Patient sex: M
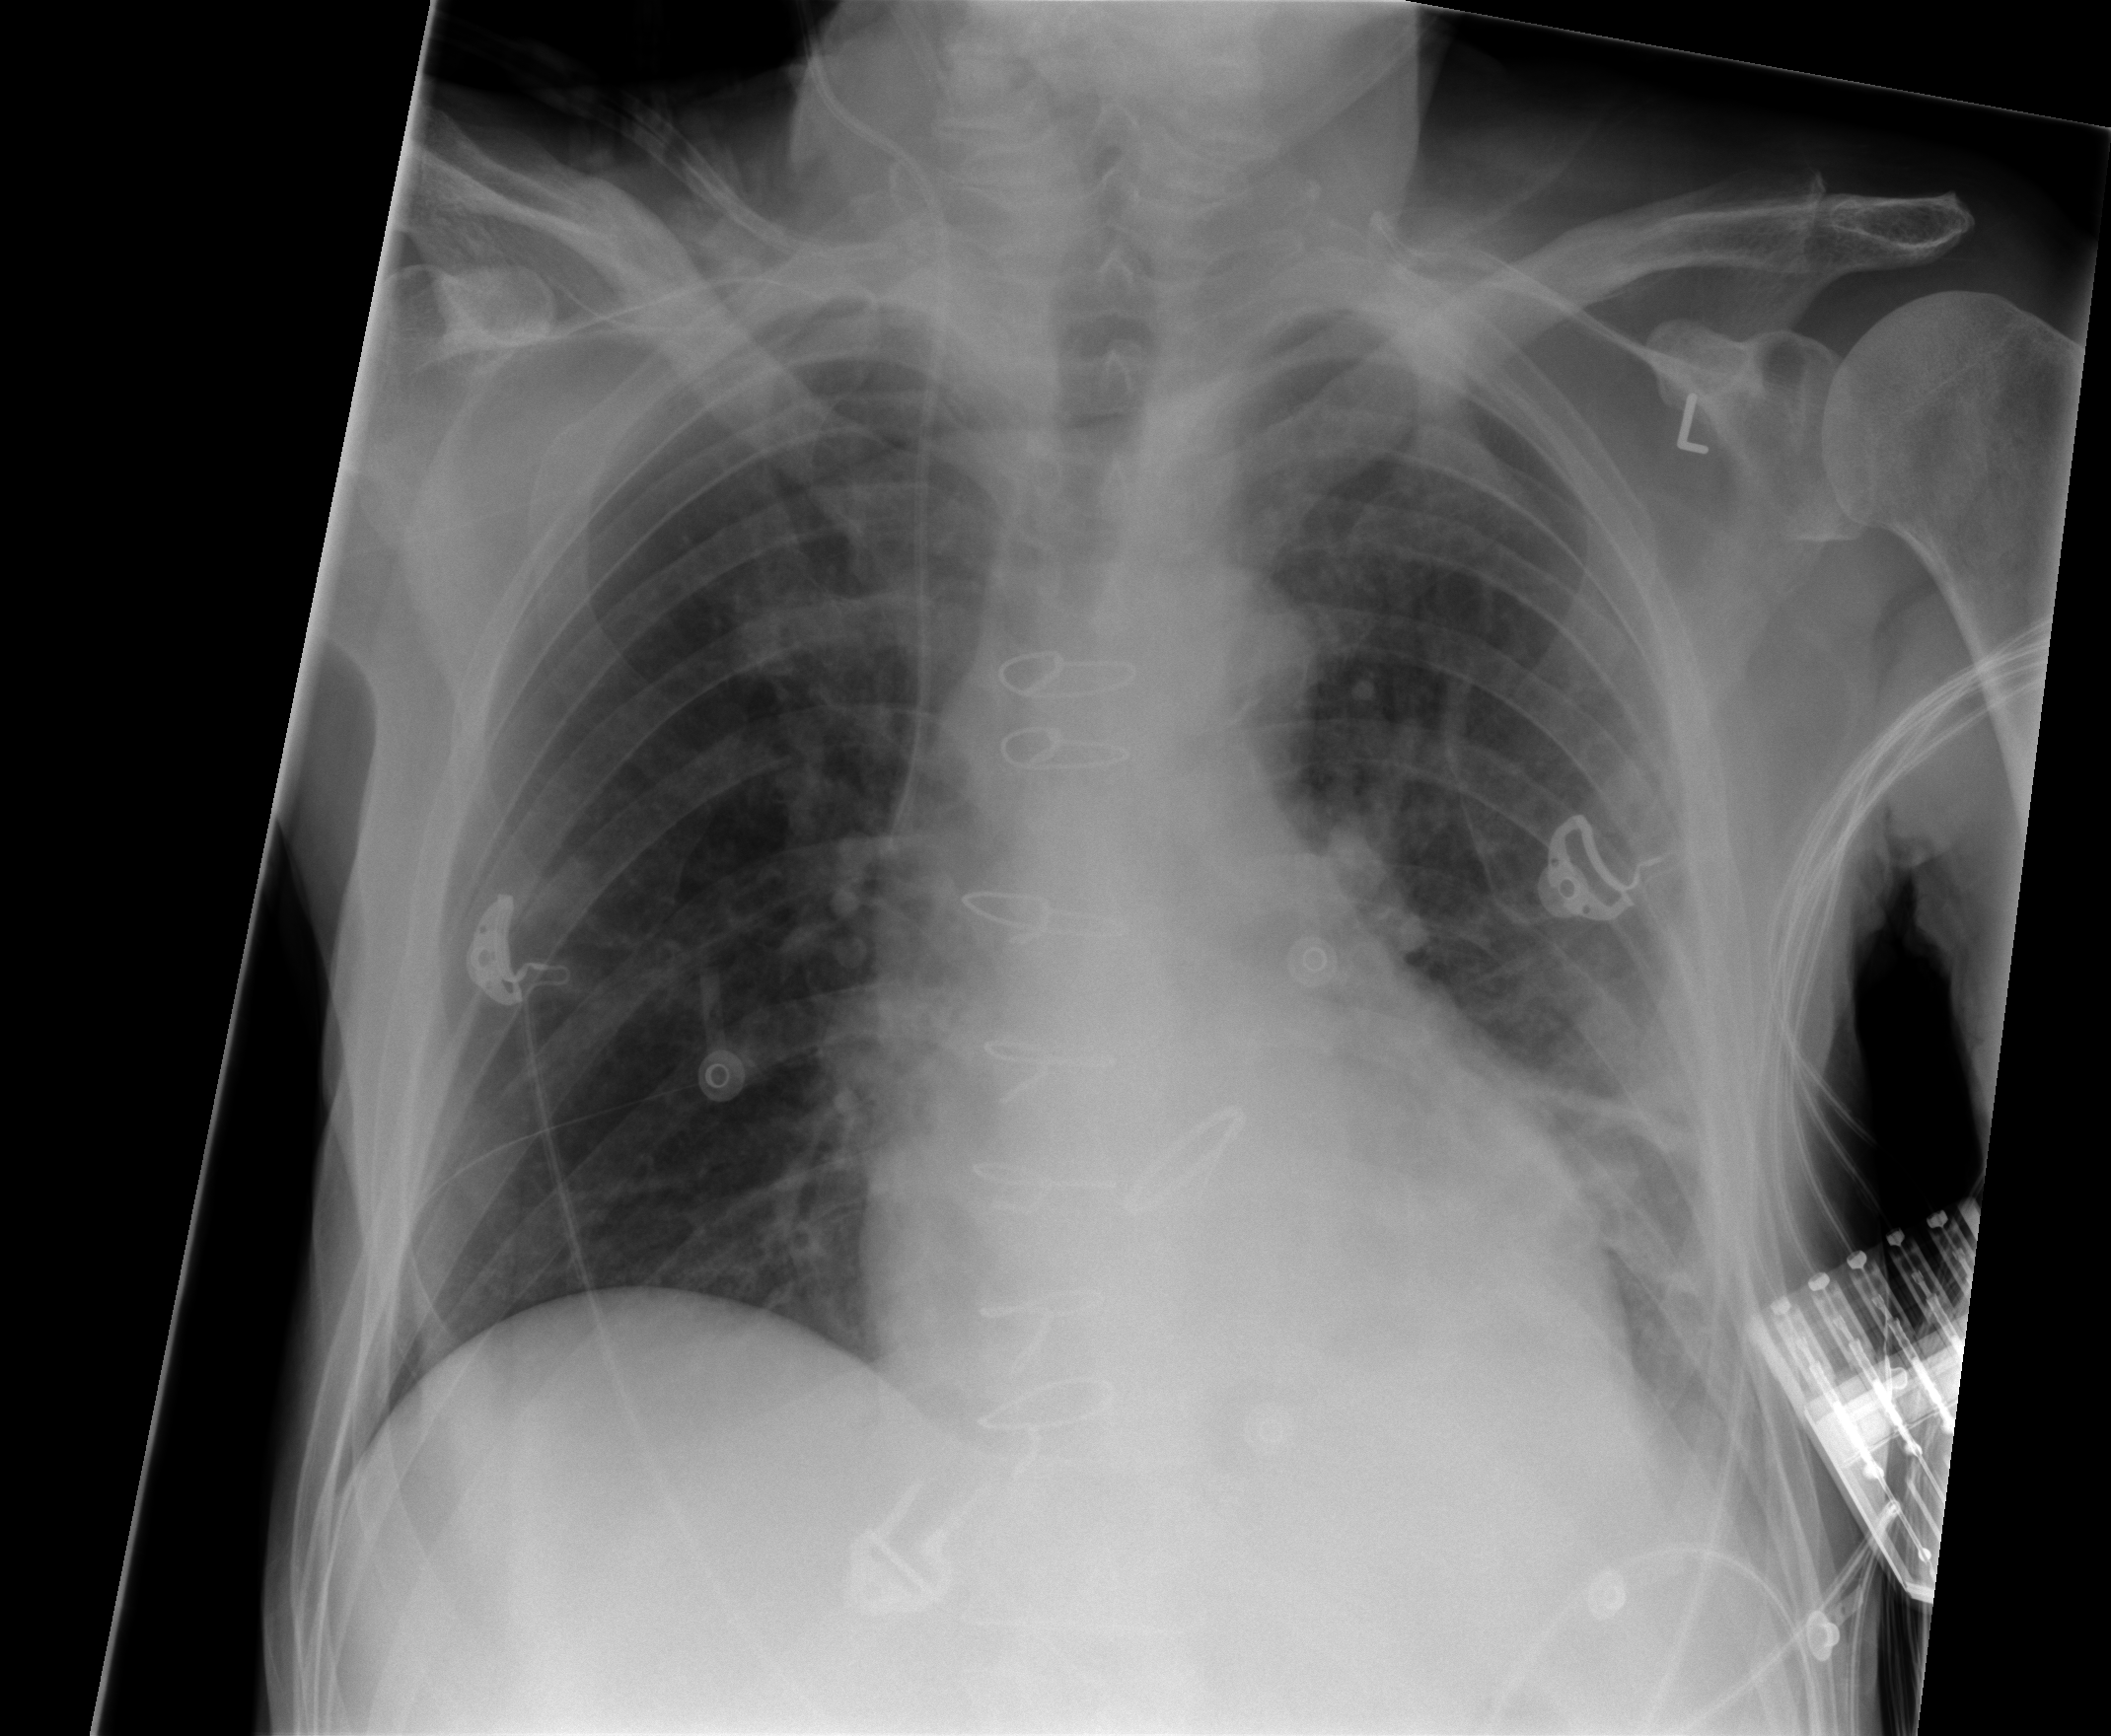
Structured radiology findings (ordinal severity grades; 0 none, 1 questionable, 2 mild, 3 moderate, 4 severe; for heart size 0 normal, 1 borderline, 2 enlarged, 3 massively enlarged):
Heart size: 0
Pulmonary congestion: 0
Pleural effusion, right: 0
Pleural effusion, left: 1
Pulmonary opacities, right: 0
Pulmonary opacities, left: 0
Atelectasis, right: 0
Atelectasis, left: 2